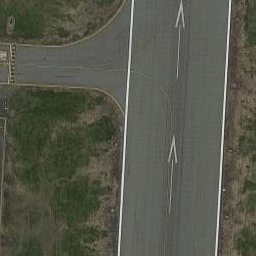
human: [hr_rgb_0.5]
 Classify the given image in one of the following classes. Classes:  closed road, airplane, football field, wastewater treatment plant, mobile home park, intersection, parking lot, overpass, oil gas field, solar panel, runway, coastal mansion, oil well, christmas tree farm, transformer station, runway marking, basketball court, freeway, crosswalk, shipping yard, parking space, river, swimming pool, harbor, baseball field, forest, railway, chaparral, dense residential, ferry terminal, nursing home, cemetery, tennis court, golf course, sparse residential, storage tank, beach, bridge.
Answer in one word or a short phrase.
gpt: runway